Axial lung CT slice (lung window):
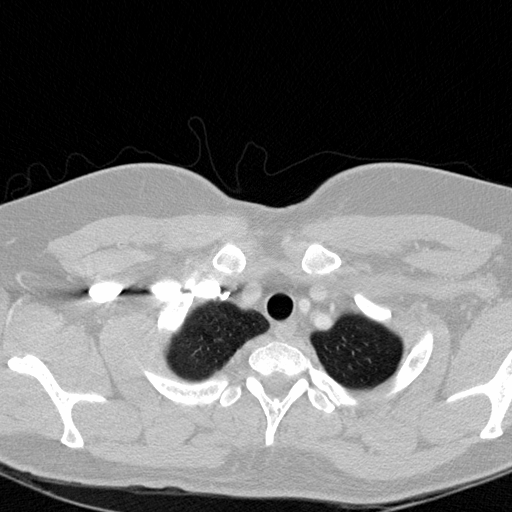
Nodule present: no